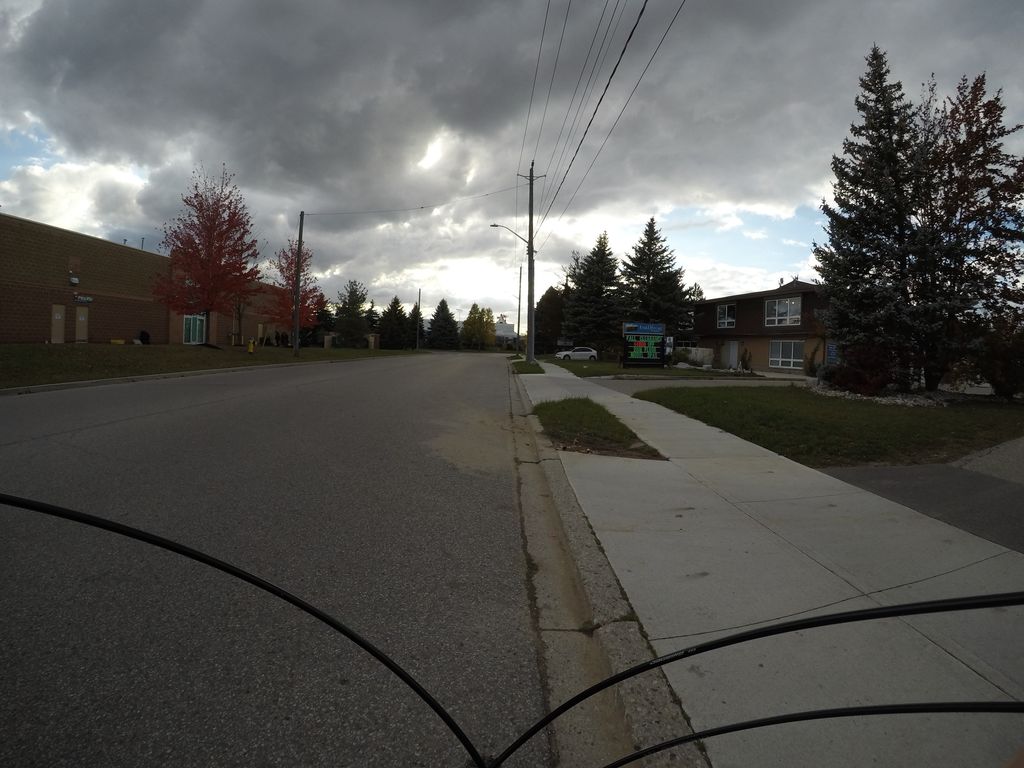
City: kitchener-waterloo